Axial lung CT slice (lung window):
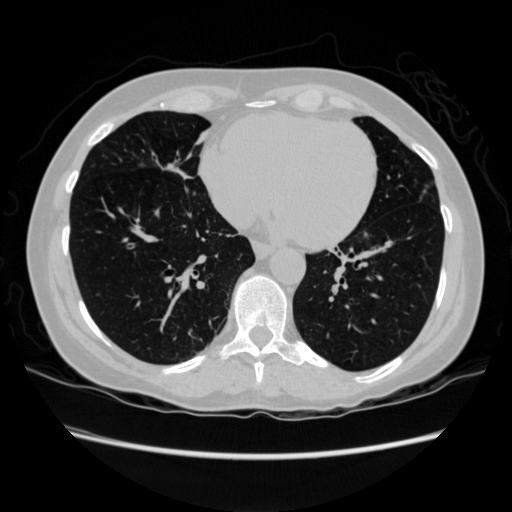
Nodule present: no